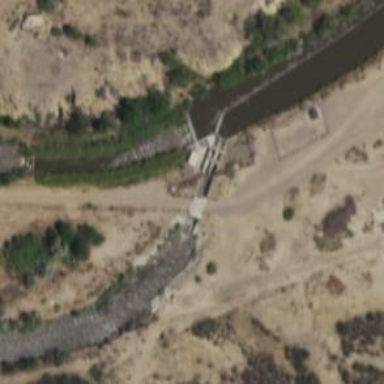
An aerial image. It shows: Weir in waterway.